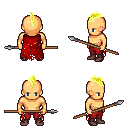
a pixel art fantasy rpg character, male body template, human, tanned skin, red tattered cape, red pants, gold mohawk hairstyle, maroon shoes, spear, four views (front, back, left, right), 2x2 character sprite sheet, small pixel art, hard edges, no anti-aliasing